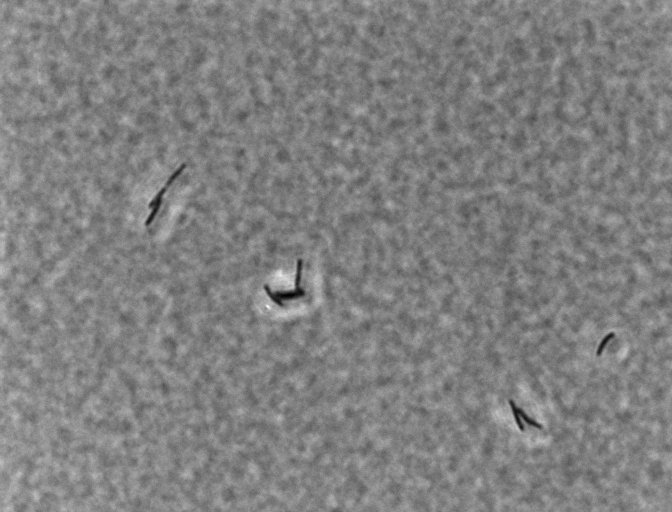
Bacillus coagulans